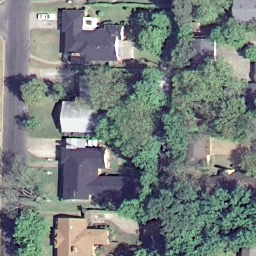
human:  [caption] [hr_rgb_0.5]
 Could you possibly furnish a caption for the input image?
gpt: A medium residential area with many houses arranged neatly .

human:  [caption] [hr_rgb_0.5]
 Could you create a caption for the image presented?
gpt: Many houses arranged neatly surrounded by verdant trees in the medium residential area .

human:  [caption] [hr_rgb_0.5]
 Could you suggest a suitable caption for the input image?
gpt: A medium residential area with plants flurish .

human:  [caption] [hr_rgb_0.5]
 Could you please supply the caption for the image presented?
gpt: It is a medium residential area with a narrow road goes through this area .

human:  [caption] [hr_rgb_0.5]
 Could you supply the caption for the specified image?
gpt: This is a medium residential area with a narrow road goes through this area .